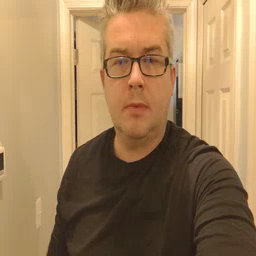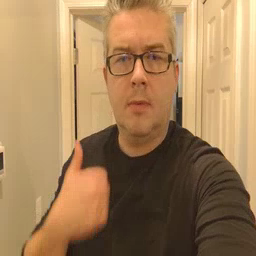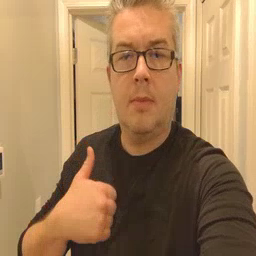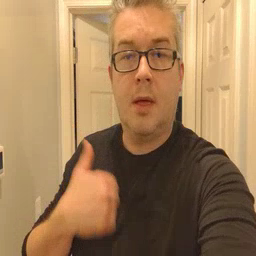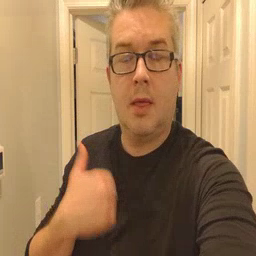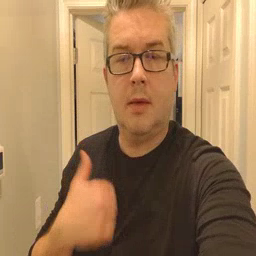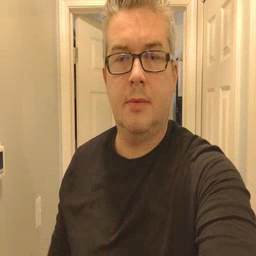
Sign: bath